Question: I am sorry if this is a repeat but I already read dozens of posts regarding the issue and I still cant solve it. I am working on a project in java with Intellij IDE (it's actually this game <URL>. Im sory if i omitted anything of importance.
Note: "Resources.IMAGE" are static fields in a separate class with values as such: '"http://localhost/folder/image.png"'
Code:
'''
package sinisa;
import java.applet.Applet;
import java.awt.*;
import java.awt.event.KeyEvent;
import java.awt.event.KeyListener;
import java.io.BufferedReader;
import java.io.FileReader;
import java.io.IOException;
import java.net.URL;
import java.util.ArrayList;
import sinisa.framework.Animation;
public class StartingClass extends Applet implements Runnable, KeyListener {
//TODO: Create constructor for this, and a calculator for speed
private static final int X_SCREEN = 800;
private static final int Y_SCREEN = 480;
private Robot robot;
private Hellboy hellb0;
private Hellboy hellb1;
private Image image;
private Image character;
private Image character2;
private Image character3;
private Image characterDown;
private Image characterJumped;
private Image characterWalkLeft;
private Image characterWalkRight;
private Image background;
private Image currentSprite;
private Image hellboy;
private Image hellboy2;
private Image hellboy3;
private Image hellboy4;
private Image hellboy5;
public static Image tileDirt;
public static Image tileGrassTop;
public static Image tileGrassBot;
public static Image tileGrassLeft;
public static Image tileGrassRight;
public static Image tileOcean;
private URL base;
private Graphics second;
private Animation anim;
private Animation hanim;
private Animation wanim;
private static Background bg1;
private static Background bg2;
private ArrayList<Tile> tileArray = new ArrayList<Tile>();
int i = 0; int j = 0;
@Override
public void init() {
setSize(X_SCREEN, Y_SCREEN);
setBackground(Color.BLACK);
setFocusable(true);
addKeyListener(this);
Frame frame = (Frame) this.getParent().getParent();
frame.setTitle("Game - Alpha 0.1");
try {
base = getCodeBase();
} catch (Exception e) {
e.printStackTrace();
}
character = getImage(base, Resources.CHARACTER);
character2 = getImage(base, Resources.CHARACTER2);
character3 = getImage(base, Resources.CHARACTER3);
characterDown = getImage(base, Resources.CHARACTER_DOWN);
characterJumped = getImage(base, Resources.CHARACTER_JUMPED);
characterWalkLeft = getImage(base, Resources.CHARACTER_WALK_LEFT);
characterWalkRight = getImage(base, Resources.CHARACTER_WALK_RIGHT);
background = getImage(base, Resources.BACKGROUND);
tileDirt = getImage(base, Resources.TILEDIRT);
tileOcean = getImage(base, Resources.TILEOCEAN);
hellboy = getImage(base, Resources.HELLBOY);
hellboy2 = getImage(base, Resources.HELLBOY2);
hellboy3 = getImage(base, Resources.HELLBOY3);
hellboy4 = getImage(base, Resources.HELLBOY4);
hellboy5 = getImage(base, Resources.HELLBOY5);
anim = new Animation();
anim.addFrame(character, 1250);
anim.addFrame(character2, 50);
anim.addFrame(character3, 50);
anim.addFrame(character2, 50);
hanim = new Animation();
hanim.addFrame(hellboy, 100);
hanim.addFrame(hellboy2, 100);
hanim.addFrame(hellboy3, 100);
hanim.addFrame(hellboy4, 100);
hanim.addFrame(hellboy5, 100);
hanim.addFrame(hellboy4, 100);
hanim.addFrame(hellboy3, 100);
hanim.addFrame(hellboy2, 100);
wanim = new Animation();
wanim.addFrame(characterWalkLeft, 50);
wanim.addFrame(character, 50);
wanim.addFrame(characterWalkRight, 50);
currentSprite = anim.getImage();
}
@Override
public void start() {
bg1 = new Background(0, 0);
bg2 = new Background(2160, 0);
try {
loadMap("../data/map1.txt");
} catch (IOException e) {
e.printStackTrace();
}
hellb0 = new Hellboy(340, 360);
hellb1 = new Hellboy(700, 360);
robot = new Robot();
Thread thread = new Thread(this);
thread.start();
}
@Override
public void stop() {
}
@Override
public void destroy() {
}
@Override
public void run() {
while(true) {
if(robot.isJumped()) {
currentSprite = characterJumped;
}
else if(robot.isMovingLeft() || robot.isMovingRight()) {
currentSprite = wanim.getImage();
}
else if(!robot.isJumped() && !robot.isDucked()) {
currentSprite = anim.getImage();
}
robot.update();
ArrayList projectiles = robot.getProjectiles();
for(int i = 0; i < projectiles.size(); i++) {
Projectile p = (Projectile) projectiles.get(i);
if(p.isVisible()) {
p.update();
}
else {
projectiles.remove(i);
}
}
bg1.update();
bg2.update();
updateTiles();
hellb0.update();
hellb1.update();
animate();
repaint();
try {
Thread.sleep(17);
} catch (InterruptedException e) {
e.printStackTrace();
}
}
}
@Override
public void update(Graphics g) {
if (image == null) {
image = createImage(this.getWidth(), this.getHeight());
second = image.getGraphics();
}
second.setColor(getBackground());
second.fillRect(0, 0, getWidth(), getHeight());
second.setColor(getForeground());
paint(second);
g.drawImage(image, 0, 0, this);
}
@Override
public void paint(Graphics g) {
g.drawImage(background, bg1.getBgX(), bg1.getBgY(), this);
g.drawImage(background, bg2.getBgX(), bg2.getBgY(), this);
g.drawImage(hanim.getImage(), hellb0.getCenterX()-48, hellb0.getCenterY()-48, this);
g.drawImage(hanim.getImage(), hellb1.getCenterX()-48, hellb1.getCenterY()-48, this);
paintTiles(g);
g.drawImage(currentSprite, robot.getCenterX() - 61, robot.getCenterY() - 63, this);
ArrayList projectiles = robot.getProjectiles();
for (int i = 0; i < projectiles.size(); i++) {
Projectile p = (Projectile) projectiles.get(i);
g.setColor(Color.YELLOW);
g.fillRect(p.getX(), p.getY(), 10, 5);
}
}
public void animate() {
anim.update(10);
hanim.update(50);
wanim.update(10);
}
private void updateTiles() {
for (int i = 0; i < tileArray.size(); i++) {
Tile t = (Tile) tileArray.get(i);
t.update();
}
}
private void paintTiles(Graphics g) {
for (int i = 0; i < tileArray.size(); i++) {
Tile t = (Tile) tileArray.get(i);
g.drawImage(t.getTileImage(), t.getTileX(), t.getTileY(), this);
}
}
private void loadMap(String filename) throws IOException {
ArrayList lines = new ArrayList();
int width = 0;
int height = 0;
BufferedReader reader = new BufferedReader(new FileReader(filename));
while (true) {
String line = reader.readLine();
// no more lines to read
if (line == null) {
reader.close();
break;
}
if (!line.startsWith("!")) {
lines.add(line);
width = Math.max(width, line.length());
}
}
height = lines.size();
for (int j = 0; j < 12; j++) {
String line = (String) lines.get(j);
for (int i = 0; i < width; i++) {
System.out.println(i + "is i ");
if (i < line.length()) {
char ch = line.charAt(i);
Tile t = new Tile(i, j, Character.getNumericValue(ch));
tileArray.add(t);
}
}
}
}
@Override
public void keyPressed(KeyEvent e) {
switch (e.getKeyCode()) {
case KeyEvent.VK_UP:
System.out.println("Move up");
break;
case KeyEvent.VK_DOWN:
currentSprite = characterDown;
if (!robot.isJumped()){
robot.setDucked(true);
robot.setSpeedX(0);
}
break;
case KeyEvent.VK_LEFT:
robot.moveLeft();
robot.setMovingLeft(true);
break;
case KeyEvent.VK_RIGHT:
robot.moveRight();
robot.setMovingRight(true);
break;
case KeyEvent.VK_SPACE:
robot.jump();
break;
case KeyEvent.VK_CONTROL:
if(!robot.isDucked()) {
robot.shoot();
}
break;
}
}
@Override
public void keyReleased(KeyEvent e) {
switch (e.getKeyCode()) {
case KeyEvent.VK_UP:
System.out.println("Stop moving up");
break;
case KeyEvent.VK_DOWN:
currentSprite = anim.getImage();
robot.setDucked(false);
break;
case KeyEvent.VK_LEFT:
robot.stopLeft();
break;
case KeyEvent.VK_RIGHT:
robot.stopRight();
break;
case KeyEvent.VK_SPACE:
break;
}
}
@Override
public void keyTyped(KeyEvent e) {
}
public static Background getBg1() {
return bg1;
}
public static Background getBg2() {
return bg2;
}
}
'''
Project folder hierarchy:

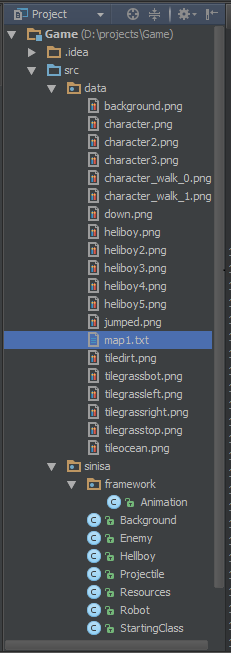
Answer: I had the same issue... I fixed it by changing the method to retrieve the base URL.
'''
try {
base = StartingClass.class.getResource("/data/background.png");
} catch (Exception e) {
e.printStackTrace();
}
// Image Setups
character = getImage(base, "character.png");
characterDown = getImage(base, "down.png");
...
'''